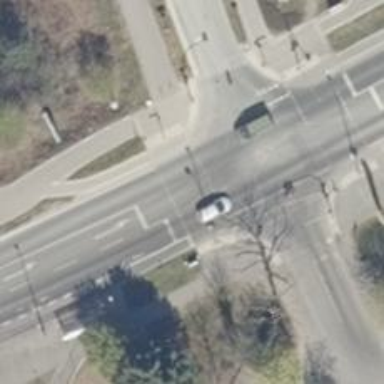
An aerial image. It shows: Asphalt footway with marked crossing equipped with traffic signals.